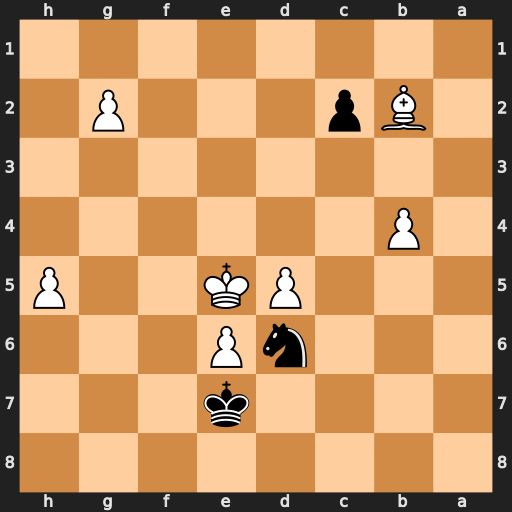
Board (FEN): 8/4k3/3nP3/3PK2P/1P6/8/1Bp3P1/8
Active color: b
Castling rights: -
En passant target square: -
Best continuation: Nc4+ Kd4 Nxb2